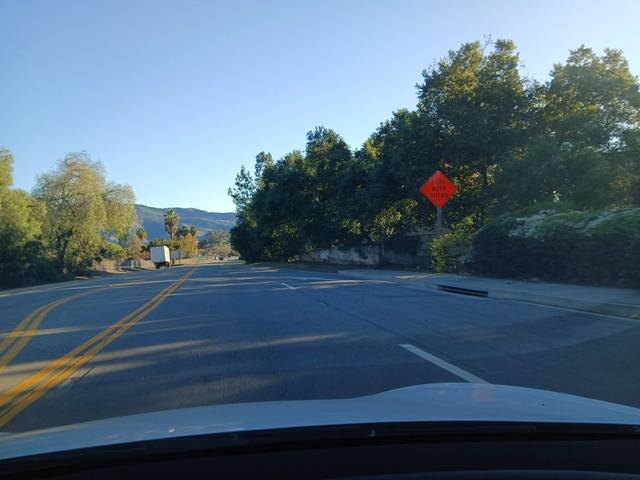
Region: United States
Coordinates: 34.45, -119.272